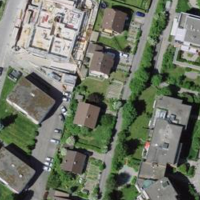
EUNIS habitat code: 55
Species observed at this site:
Tanacetum vulgare